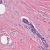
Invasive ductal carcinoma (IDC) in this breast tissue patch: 1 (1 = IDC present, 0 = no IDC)